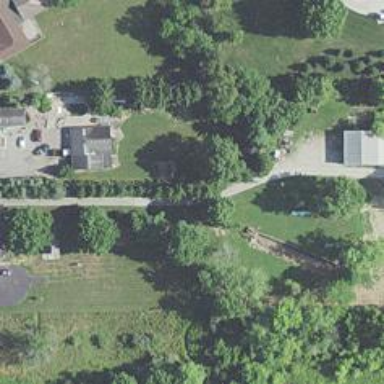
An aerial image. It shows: Driveway.